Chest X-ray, PA view. Patient: 44 years old, sex F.
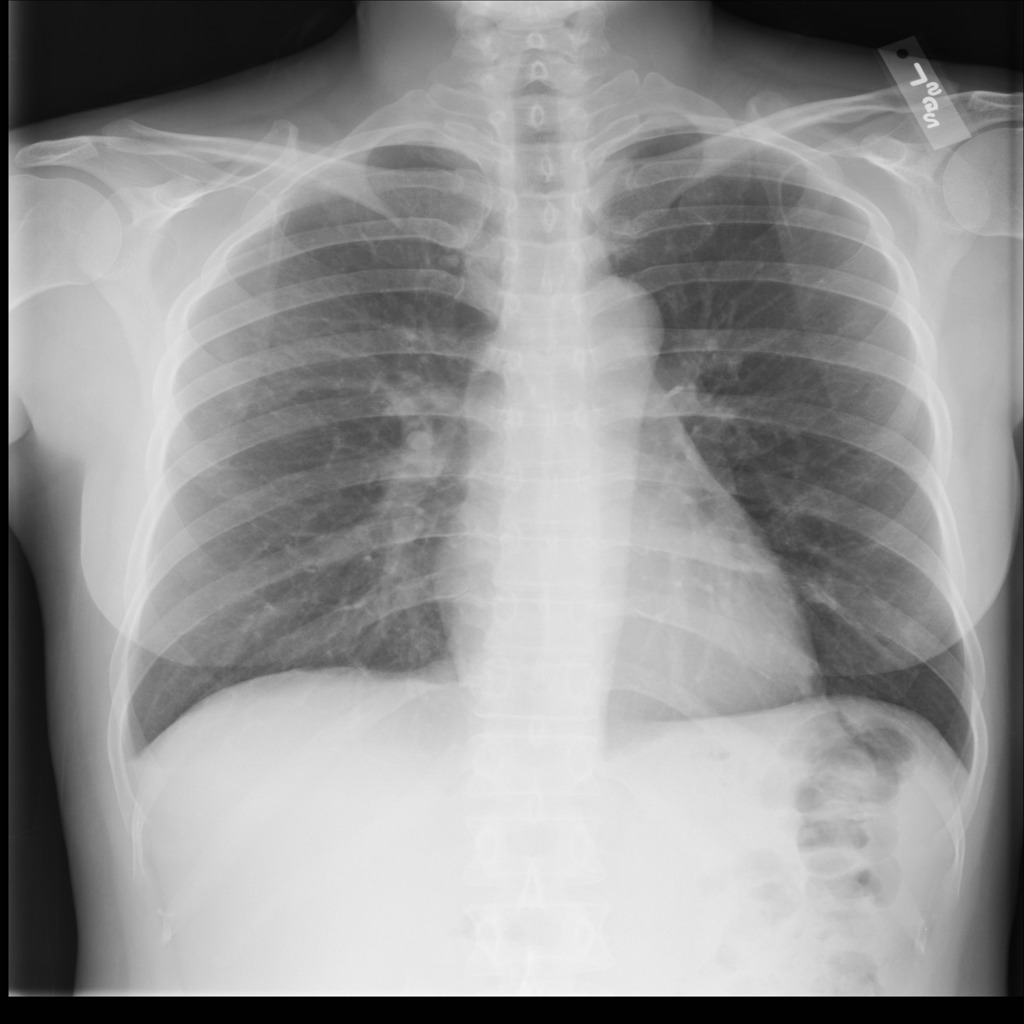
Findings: No Finding